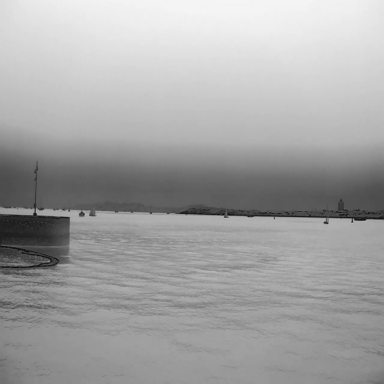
There are five bulk_carriers in the infrared image.